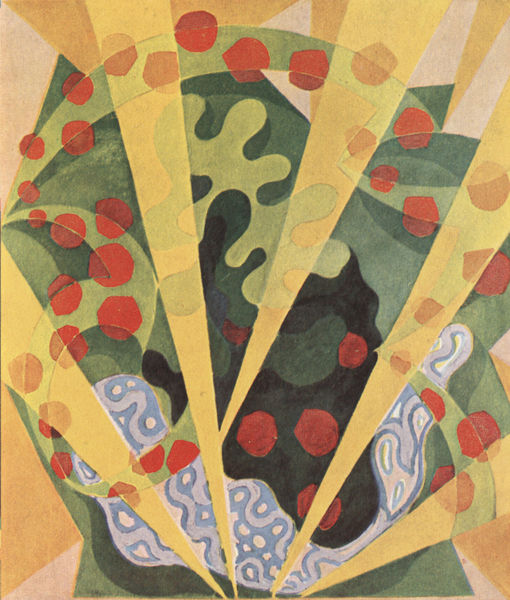
Titel: Estate
Künstler: Giacomo Balla
Standort: Roma
Institution: (Privatsammlung)
Schlagwörter: blau, blätter, kopf, wasser, weiß, dreieck, gelb, grün, kubismus, bewegung, blumen, bunt, finger, frankreich, haar, licht, nase, rot, muster, augen, gesicht, spitze, sonne, haare, kontrast, rosa, kreis, rund, gemüse, stilleben, farbig, welle, italien, abstrakt, flächen, modern, farbe, formen, weis, transparent, transparenz, frühling, collage, punkte, futurismus, strahlen, wirbel, durcheinander, strahl, kreise, organisch, hubi, fließen, weich, amorph, matisse, arben, formenf, geometire, balla, carra, acrylß, aeropittura, formengebilde, gelicht, kamuflage, vegetatin, vegetetation